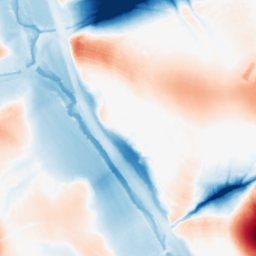
Category: morphological
Decomposition family: tophat_combined
Decomposition parameters: size: 50
Upsampling method: cubic_mitchell
Upsampling parameters: scale: 2
Upsampling scale: 2